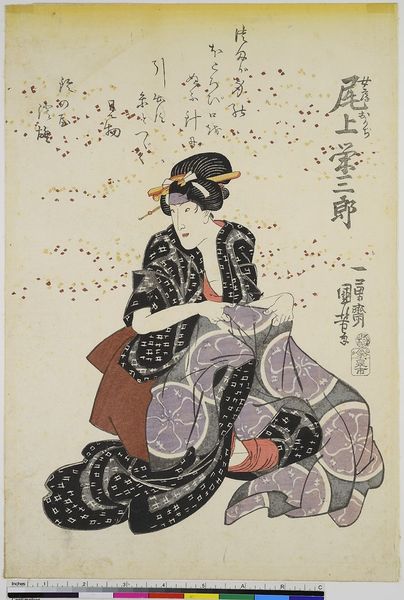
Titel: Der Schauspieler Onoe Eizaburo III als Nyobo Okaji
Künstler: Utagawa Kuniyoshi
Standort: Hamburg
Institution: Museum für Kunst und Gewerbe Hamburg
Schlagwörter: sitzen, braun, frau, frisur, haar, nase, schwarz, zeichen, zeichnung, rot, malerei, muster, arme, falten, gesicht, kleidung, gewand, haare, mantel, stoff, kinn, bein, holzschnitt, japan, schrift, papier, stab, farbe, graphik, lila, nähen, inschrift, hochgesteckt, schriftzeichen, punkte, tusche, hocken, asien, druck, druckgraphik, druckgrafik, text, knien, tinte, china, pergament, stäbe, zeit, schauspieler, farbholzschnitt, schauspielerin, maßstab, kimono, kabuki, edo, reproduktionen, druckerzeugnisse, shcneidersitz